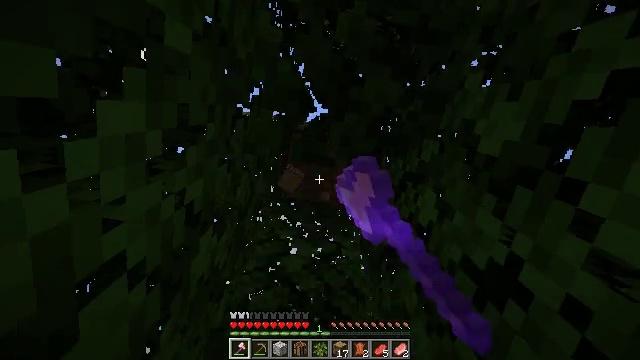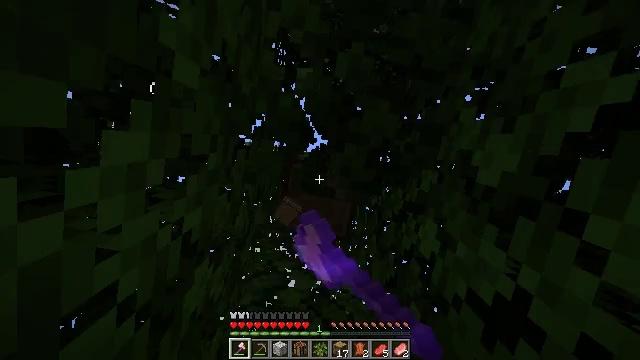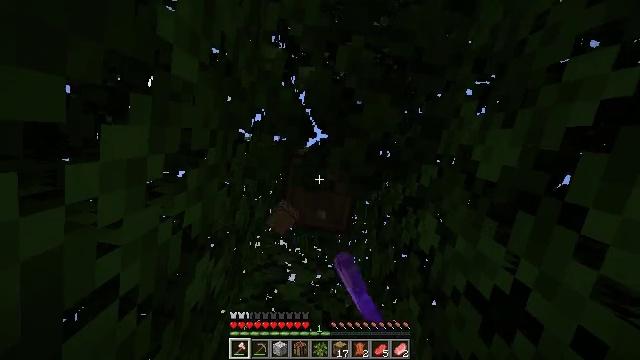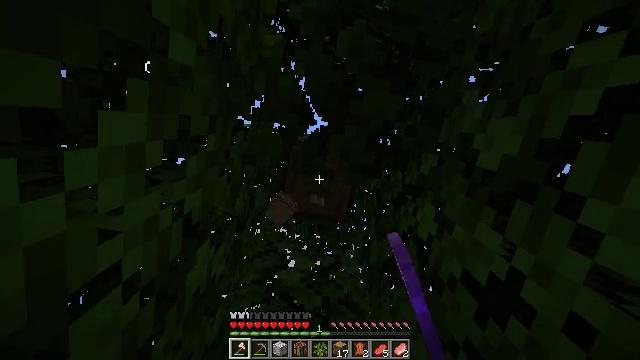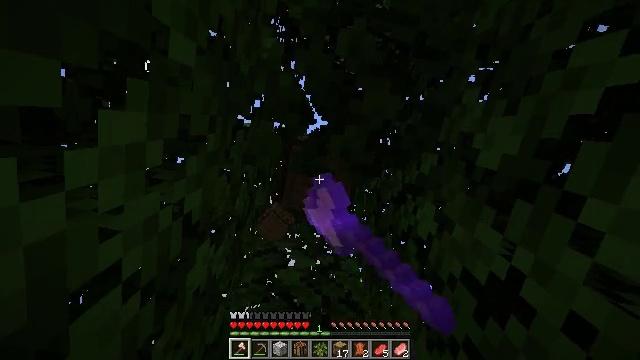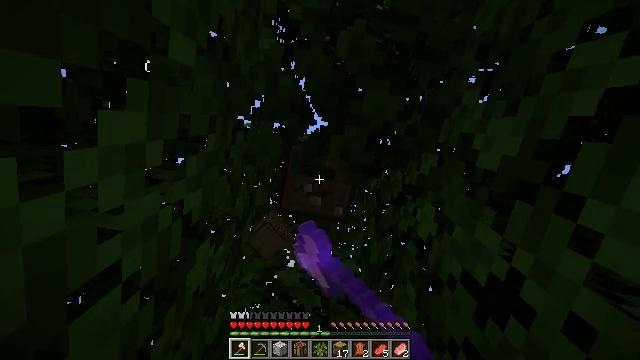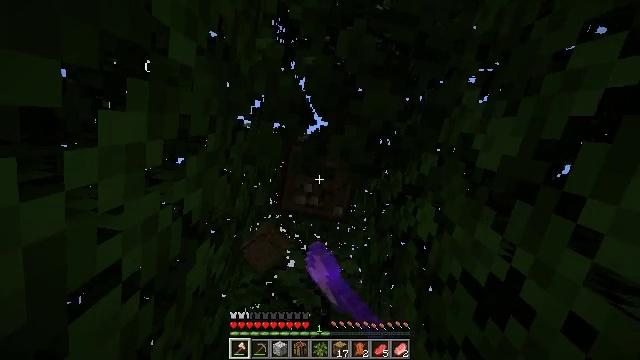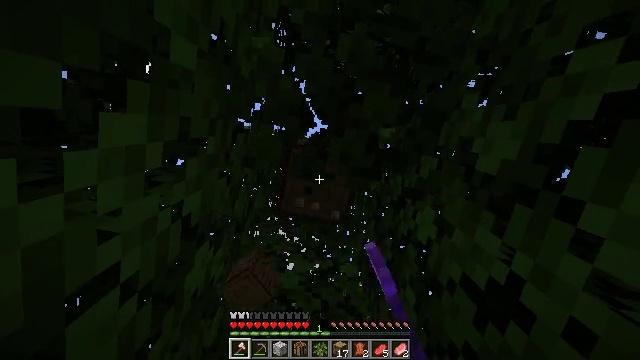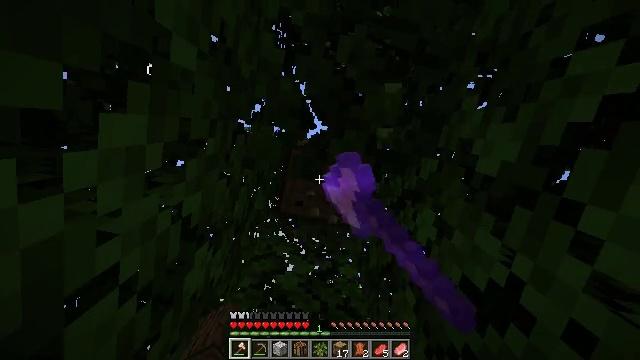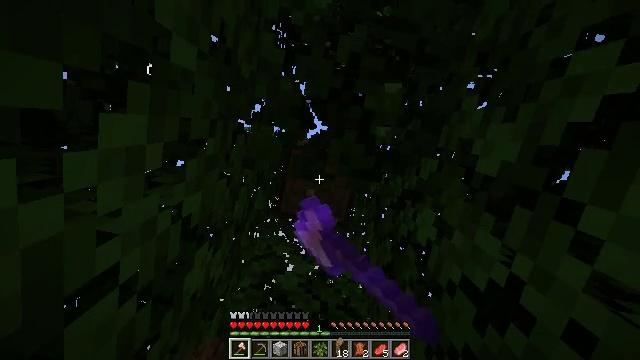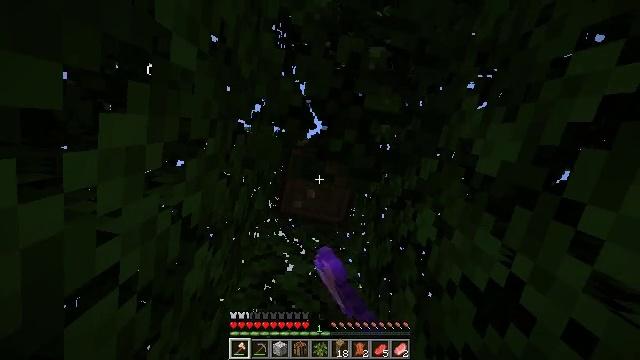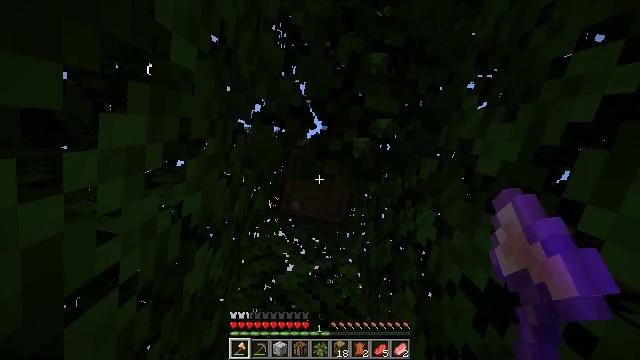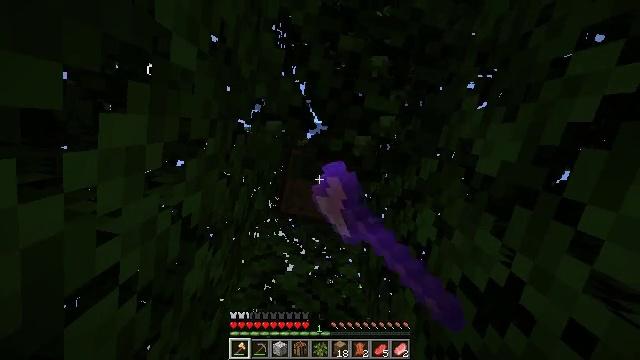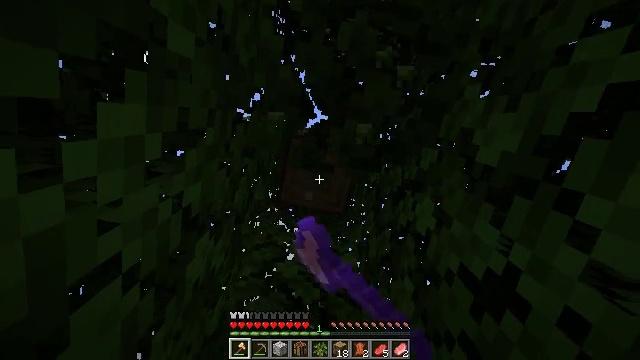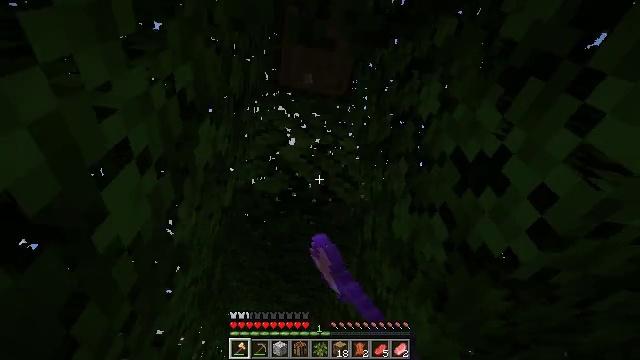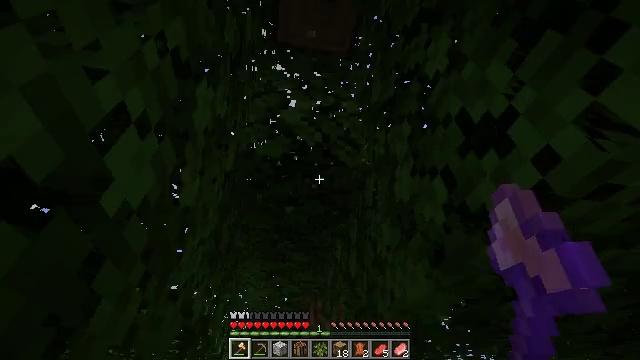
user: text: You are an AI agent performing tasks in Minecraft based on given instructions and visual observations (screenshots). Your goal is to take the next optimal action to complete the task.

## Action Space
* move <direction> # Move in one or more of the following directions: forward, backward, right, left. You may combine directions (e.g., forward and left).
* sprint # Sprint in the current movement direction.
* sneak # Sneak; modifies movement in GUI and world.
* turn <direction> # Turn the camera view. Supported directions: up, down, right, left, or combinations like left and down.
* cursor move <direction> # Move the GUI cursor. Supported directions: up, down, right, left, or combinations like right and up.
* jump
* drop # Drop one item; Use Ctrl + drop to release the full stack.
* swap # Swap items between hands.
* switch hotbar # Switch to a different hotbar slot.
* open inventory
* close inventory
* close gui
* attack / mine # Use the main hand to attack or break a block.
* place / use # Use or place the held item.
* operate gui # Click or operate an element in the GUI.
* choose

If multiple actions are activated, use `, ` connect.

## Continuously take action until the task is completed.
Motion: motion action
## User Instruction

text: Break the tree to get oak logs.
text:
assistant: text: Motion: turn up, attack / mine
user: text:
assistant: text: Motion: turn down, attack / mine
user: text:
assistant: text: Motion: turn down, attack / mine
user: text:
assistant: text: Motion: attack / mine
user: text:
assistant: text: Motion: attack / mine
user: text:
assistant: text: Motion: attack / mine
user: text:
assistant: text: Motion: attack / mine
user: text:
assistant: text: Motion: attack / mine
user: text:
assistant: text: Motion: attack / mine
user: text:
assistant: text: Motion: attack / mine
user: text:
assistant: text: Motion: attack / mine
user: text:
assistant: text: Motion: attack / mine
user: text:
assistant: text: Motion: turn down, attack / mine
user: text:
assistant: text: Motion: turn down, attack / mine
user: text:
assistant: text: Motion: turn down, attack / mine
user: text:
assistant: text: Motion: turn up, attack / mine
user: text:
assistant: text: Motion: turn up, attack / mine
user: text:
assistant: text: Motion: turn up, attack / mine
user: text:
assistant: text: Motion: turn up, attack / mine
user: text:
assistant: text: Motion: attack / mine
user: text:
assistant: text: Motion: attack / mine
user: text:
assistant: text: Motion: attack / mine
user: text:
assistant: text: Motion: attack / mine
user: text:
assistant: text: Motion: attack / mine
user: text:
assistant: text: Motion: attack / mine
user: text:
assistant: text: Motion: attack / mine
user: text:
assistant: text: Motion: attack / mine
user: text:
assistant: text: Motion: attack / mine
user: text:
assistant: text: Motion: attack / mine
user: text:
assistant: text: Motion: turn down, attack / mine